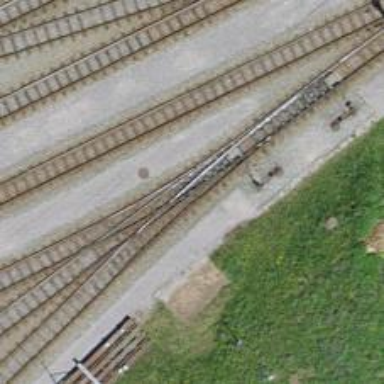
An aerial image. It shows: Narrow-gauge railway yard with electrified contact line.